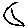
Label: moon